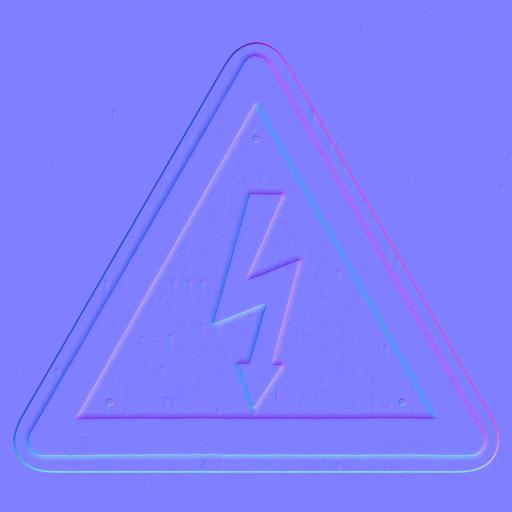
black danger electricity high sign voltage warning yellow